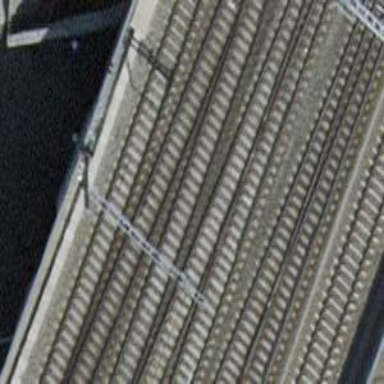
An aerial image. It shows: Bridge with electrified rail tracks and contact line.